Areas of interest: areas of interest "Huangshan Pedestrian Street (Li Quan Road 1st)"
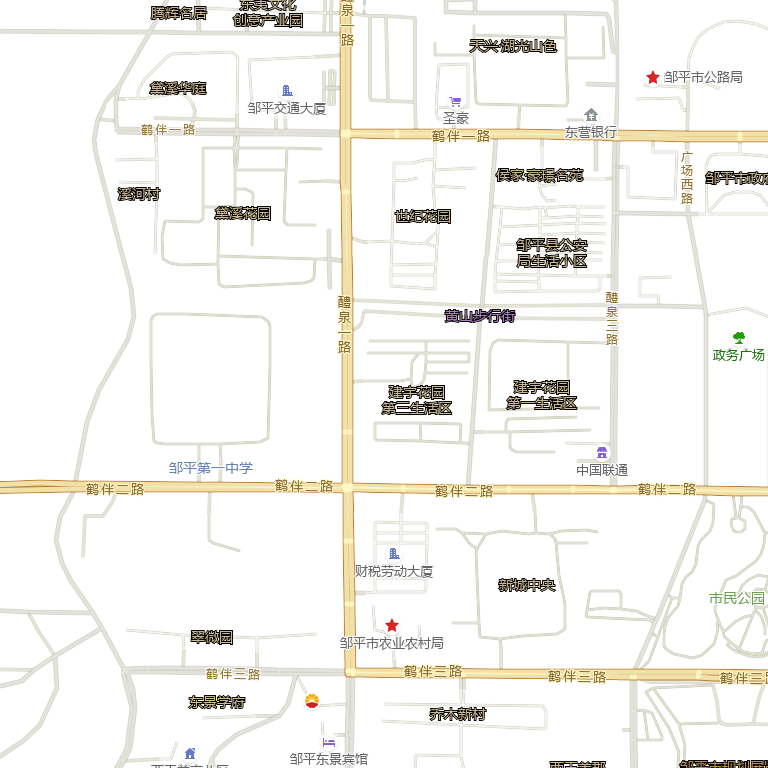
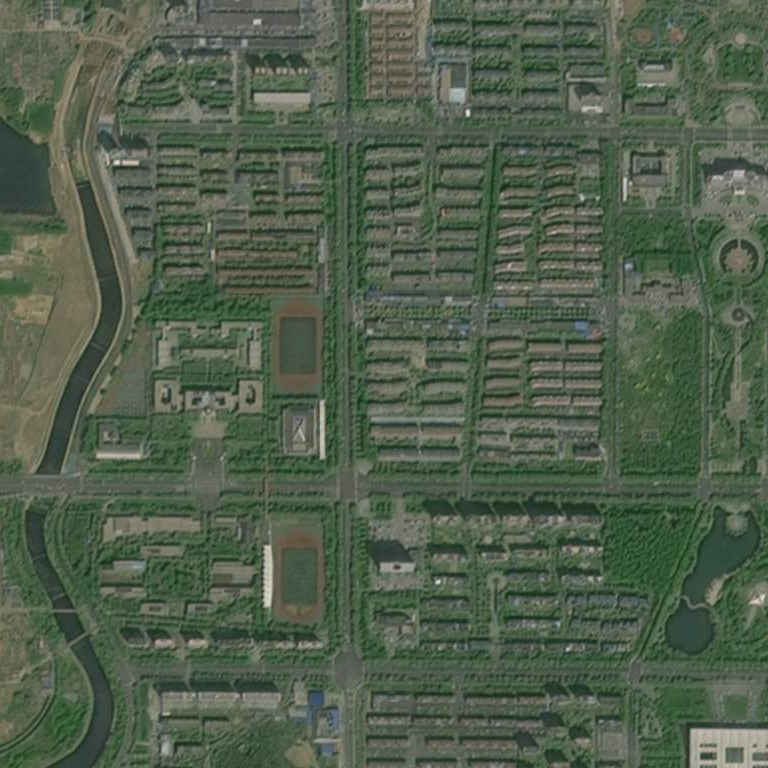